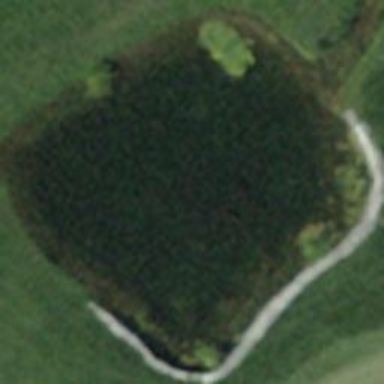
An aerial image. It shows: Water hazard on golf course. The hazard is natural water feature.